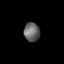
Tissue: prostate
Cell type: Endothelial cells
Senescence score: 0.6983
Nuclear area (px): 292
Mean DAPI intensity: 103.086